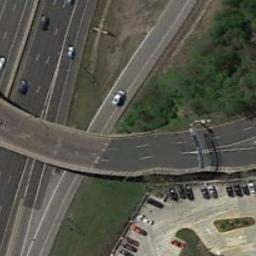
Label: overpass